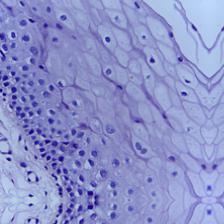
Diagnosis: Normal